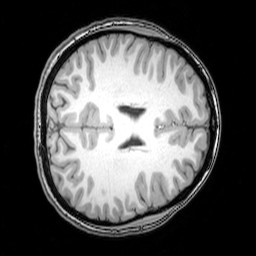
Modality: T1w
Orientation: axial
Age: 25
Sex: female
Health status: healthy
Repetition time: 0.081 s
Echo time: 0.037 s